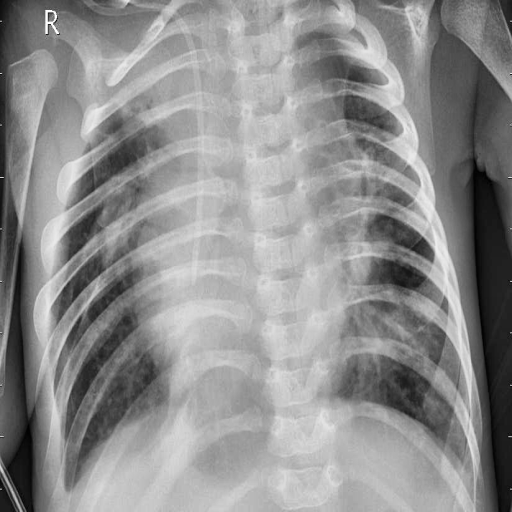
Finding: PNEUMONIA